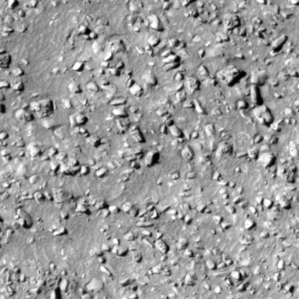
Label: non_frost